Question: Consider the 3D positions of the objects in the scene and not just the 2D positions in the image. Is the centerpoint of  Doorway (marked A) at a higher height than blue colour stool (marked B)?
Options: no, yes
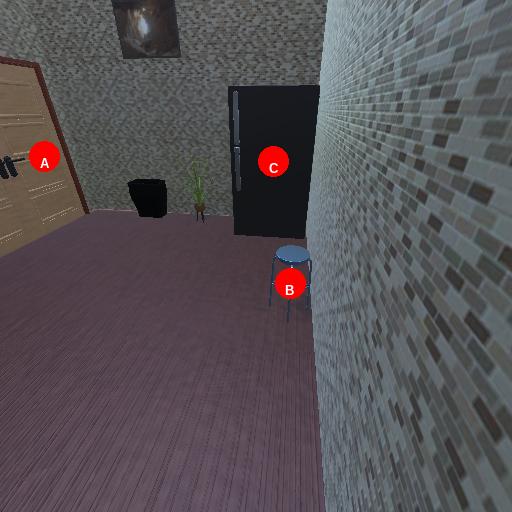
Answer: no